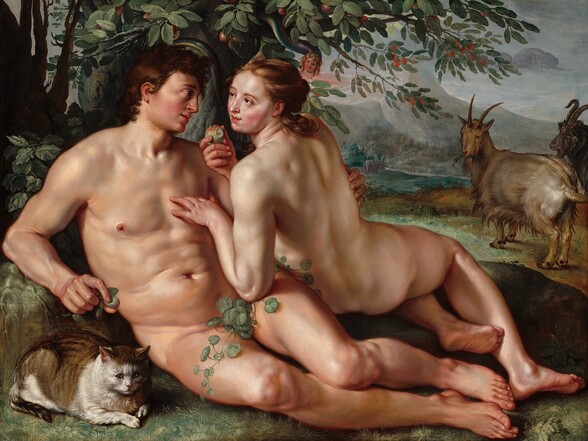
Title: The Fall of Man
Artist: Hendrick Goltzius
Earliest date: 1616
Material: oil on canvas